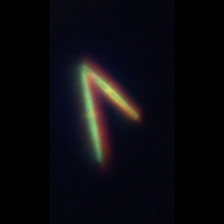
Taxon: Thalassionema
Group: Diatoms